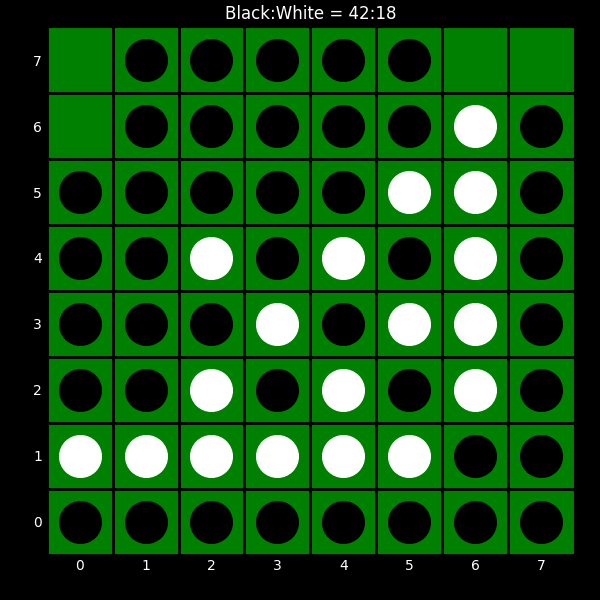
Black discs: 42
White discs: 18